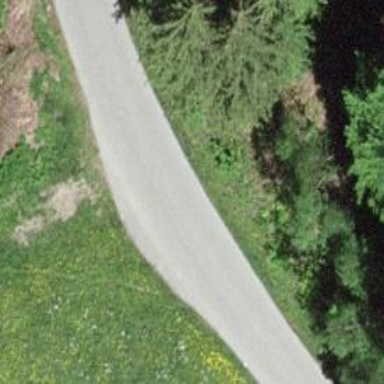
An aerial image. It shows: Passing place on the road.